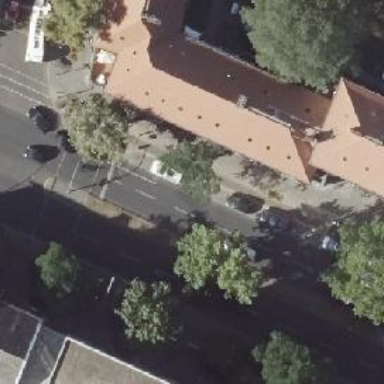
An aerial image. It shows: Street-side parking area.